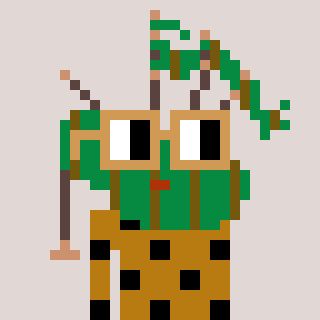
a pixel art character with square brown glasses, a bagpipe-shaped head and a gold-colored body on a warm background